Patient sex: M
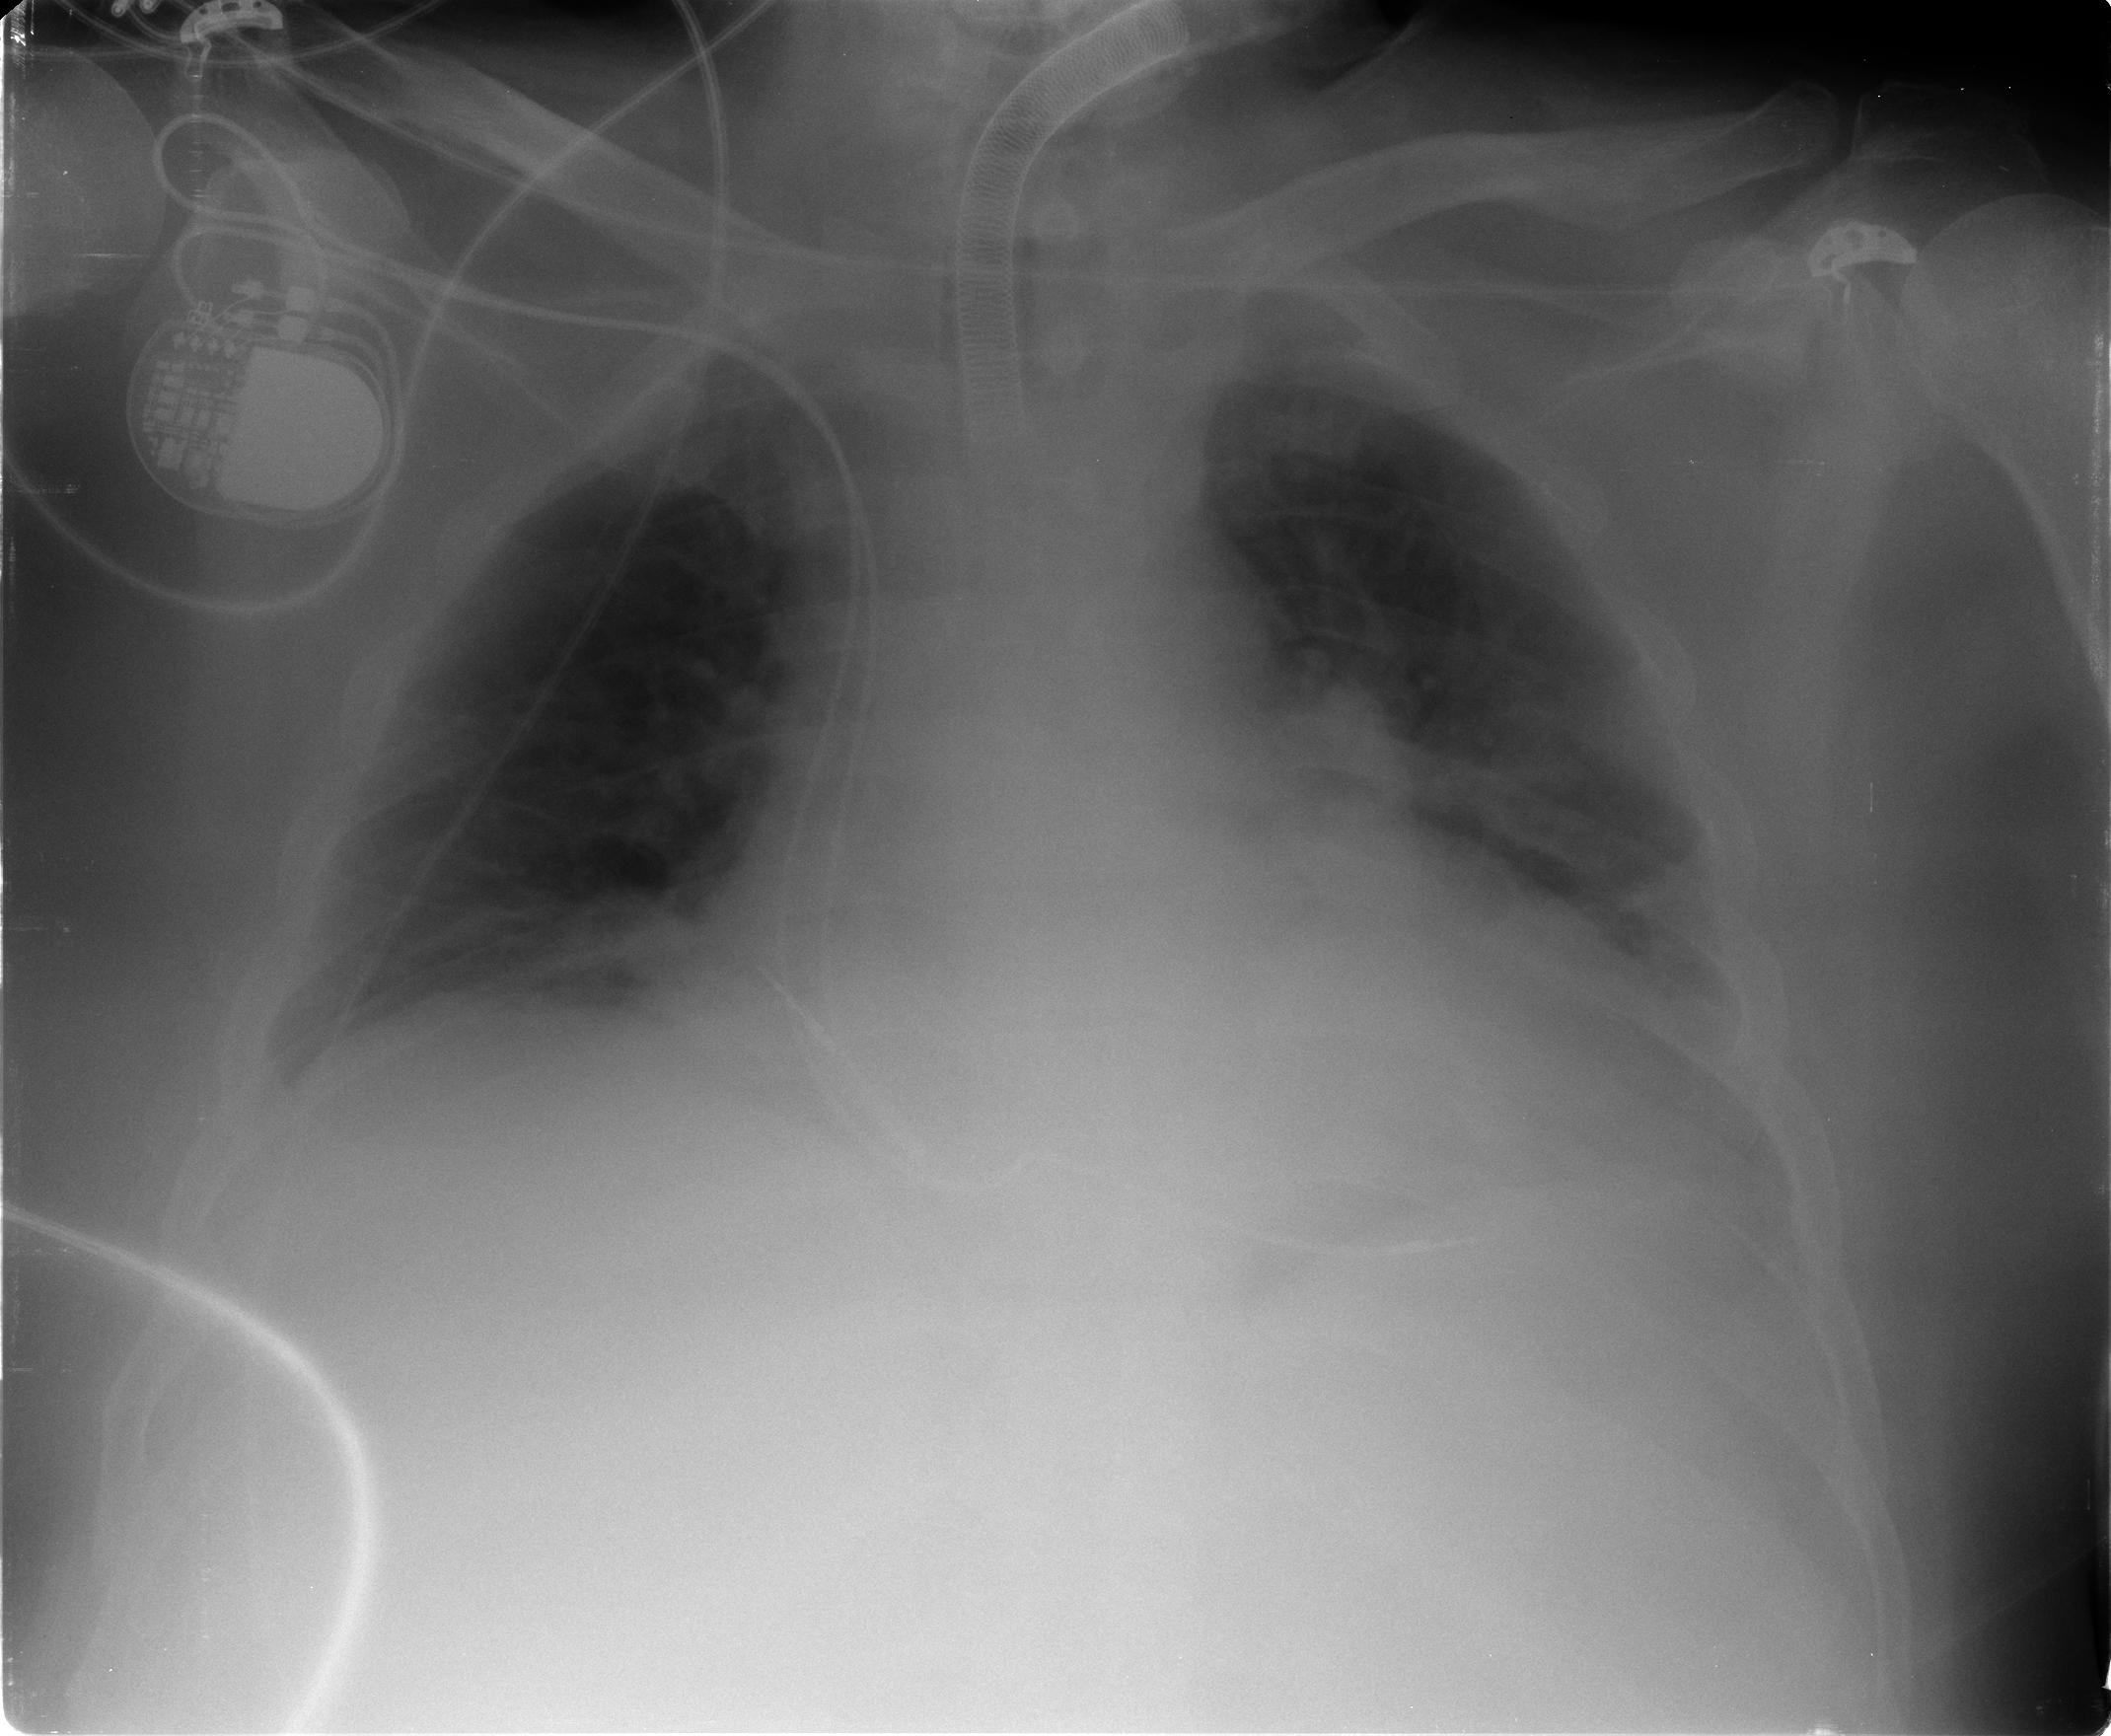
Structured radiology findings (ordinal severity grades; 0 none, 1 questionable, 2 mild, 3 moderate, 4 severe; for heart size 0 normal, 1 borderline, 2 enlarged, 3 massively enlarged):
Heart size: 2
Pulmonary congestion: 2
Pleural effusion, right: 1
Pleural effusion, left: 2
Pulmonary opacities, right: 0
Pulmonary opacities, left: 0
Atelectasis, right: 2
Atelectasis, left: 2